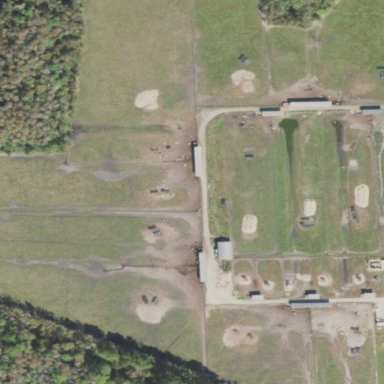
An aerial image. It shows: Feedlot in farmyard.